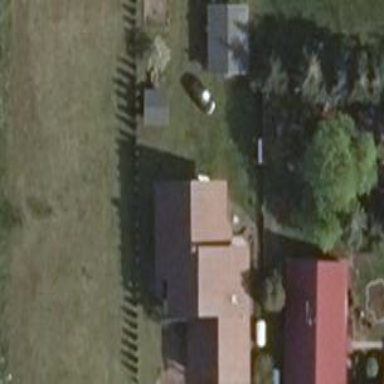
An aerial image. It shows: House with multiple parts.